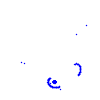
Particle: pion